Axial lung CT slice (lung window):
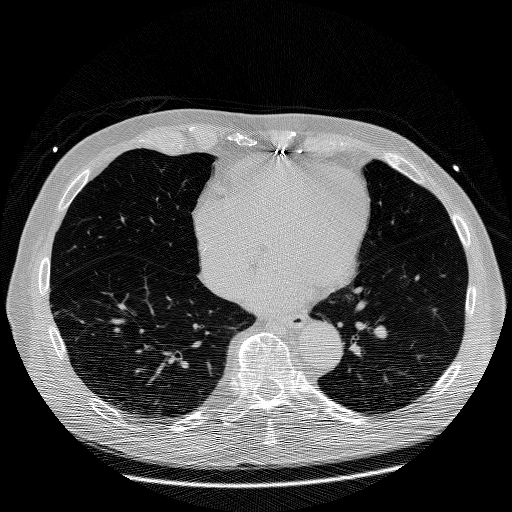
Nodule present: no